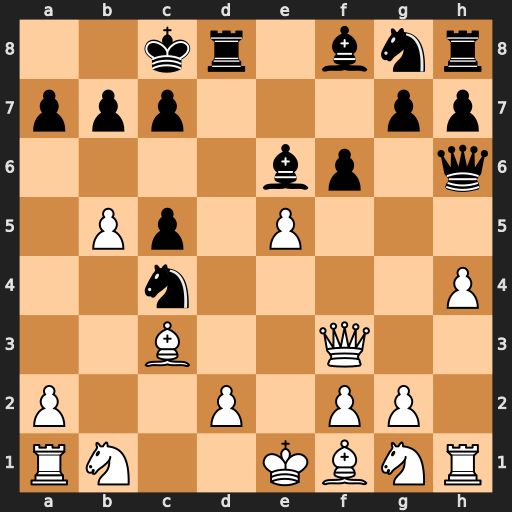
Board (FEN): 2kr1bnr/ppp3pp/4bp1q/1Pp1P3/2n4P/2B2Q2/P2P1PP1/RN2KBNR
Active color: w
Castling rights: KQ
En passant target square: -
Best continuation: Bxc4 Bxc4 Qg4+ Kb8 Qxc4